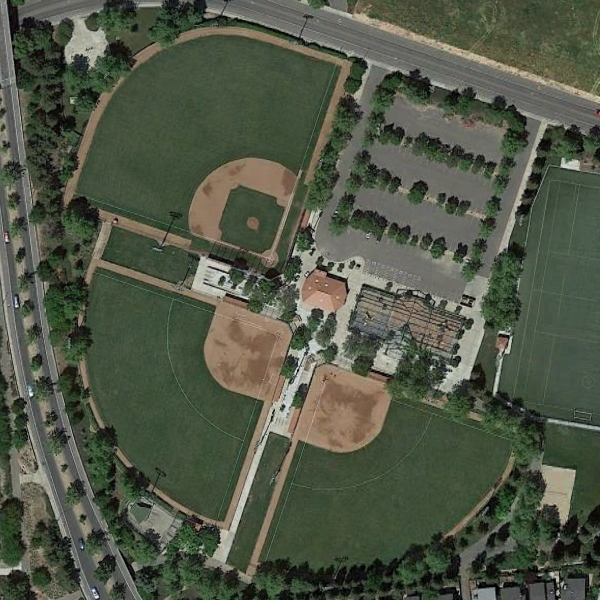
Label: BaseballField